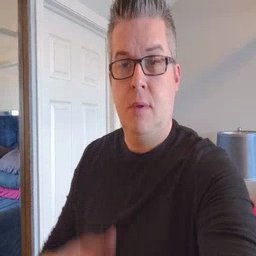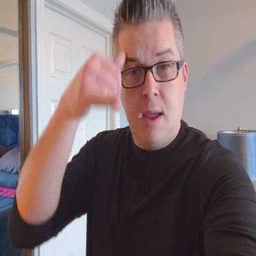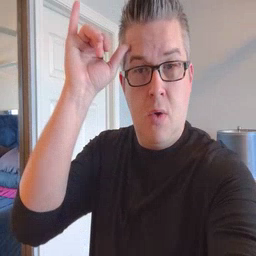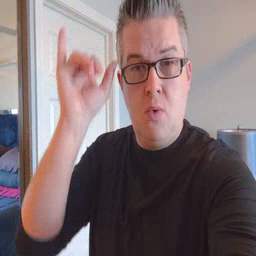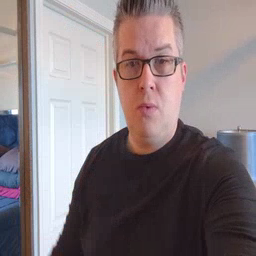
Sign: cow